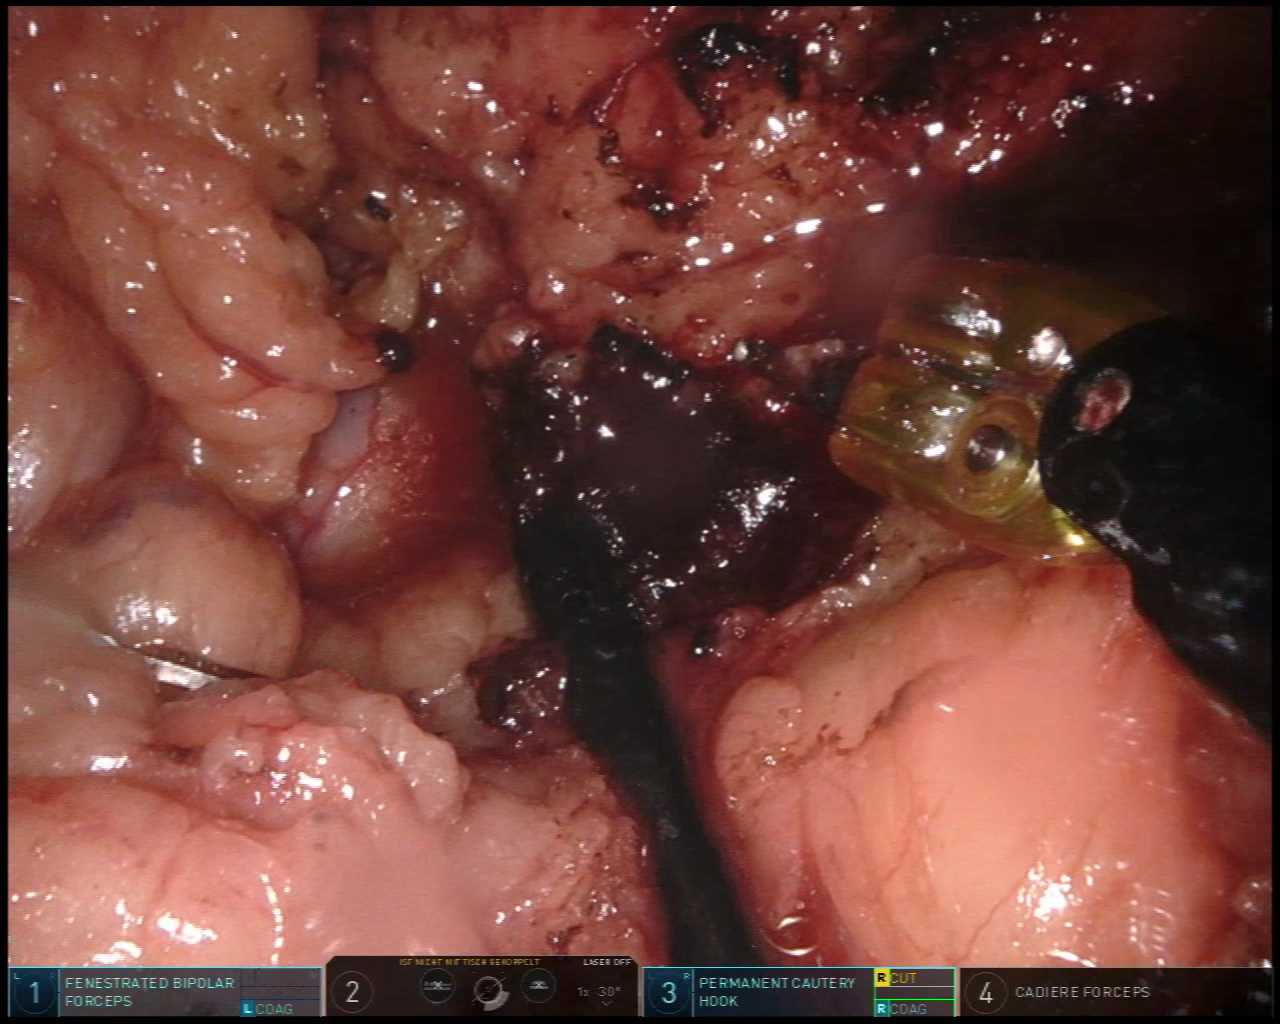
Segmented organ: stomach
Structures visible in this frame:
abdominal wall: no
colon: no
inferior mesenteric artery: no
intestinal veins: no
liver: no
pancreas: no
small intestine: no
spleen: no
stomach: yes
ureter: no
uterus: no
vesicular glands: no